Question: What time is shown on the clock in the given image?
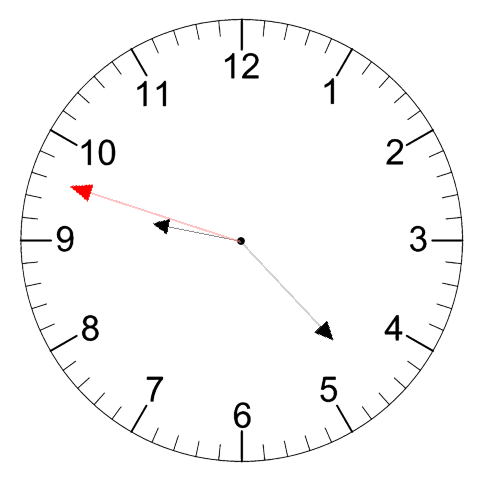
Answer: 09:22:48